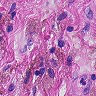
Metastatic tissue present: no